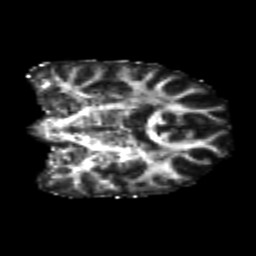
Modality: FA
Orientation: coronal
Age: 24
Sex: male
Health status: healthy
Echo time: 0.074 s